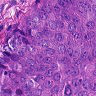
Metastatic tissue present: yes